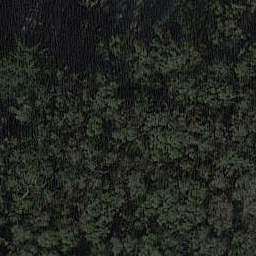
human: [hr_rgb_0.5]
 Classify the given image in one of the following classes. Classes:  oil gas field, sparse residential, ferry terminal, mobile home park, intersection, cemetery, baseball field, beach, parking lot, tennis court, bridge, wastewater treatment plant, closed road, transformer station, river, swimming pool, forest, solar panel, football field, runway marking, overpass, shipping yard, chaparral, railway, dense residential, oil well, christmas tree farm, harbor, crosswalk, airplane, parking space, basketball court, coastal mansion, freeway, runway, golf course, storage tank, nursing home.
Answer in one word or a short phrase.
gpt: forest